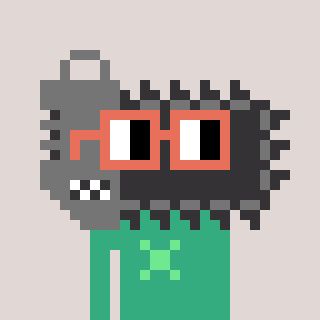
a pixel art character with square orange glasses, a chainsaw-shaped head and a teal-colored body on a warm background